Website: home-depot
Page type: billing-address
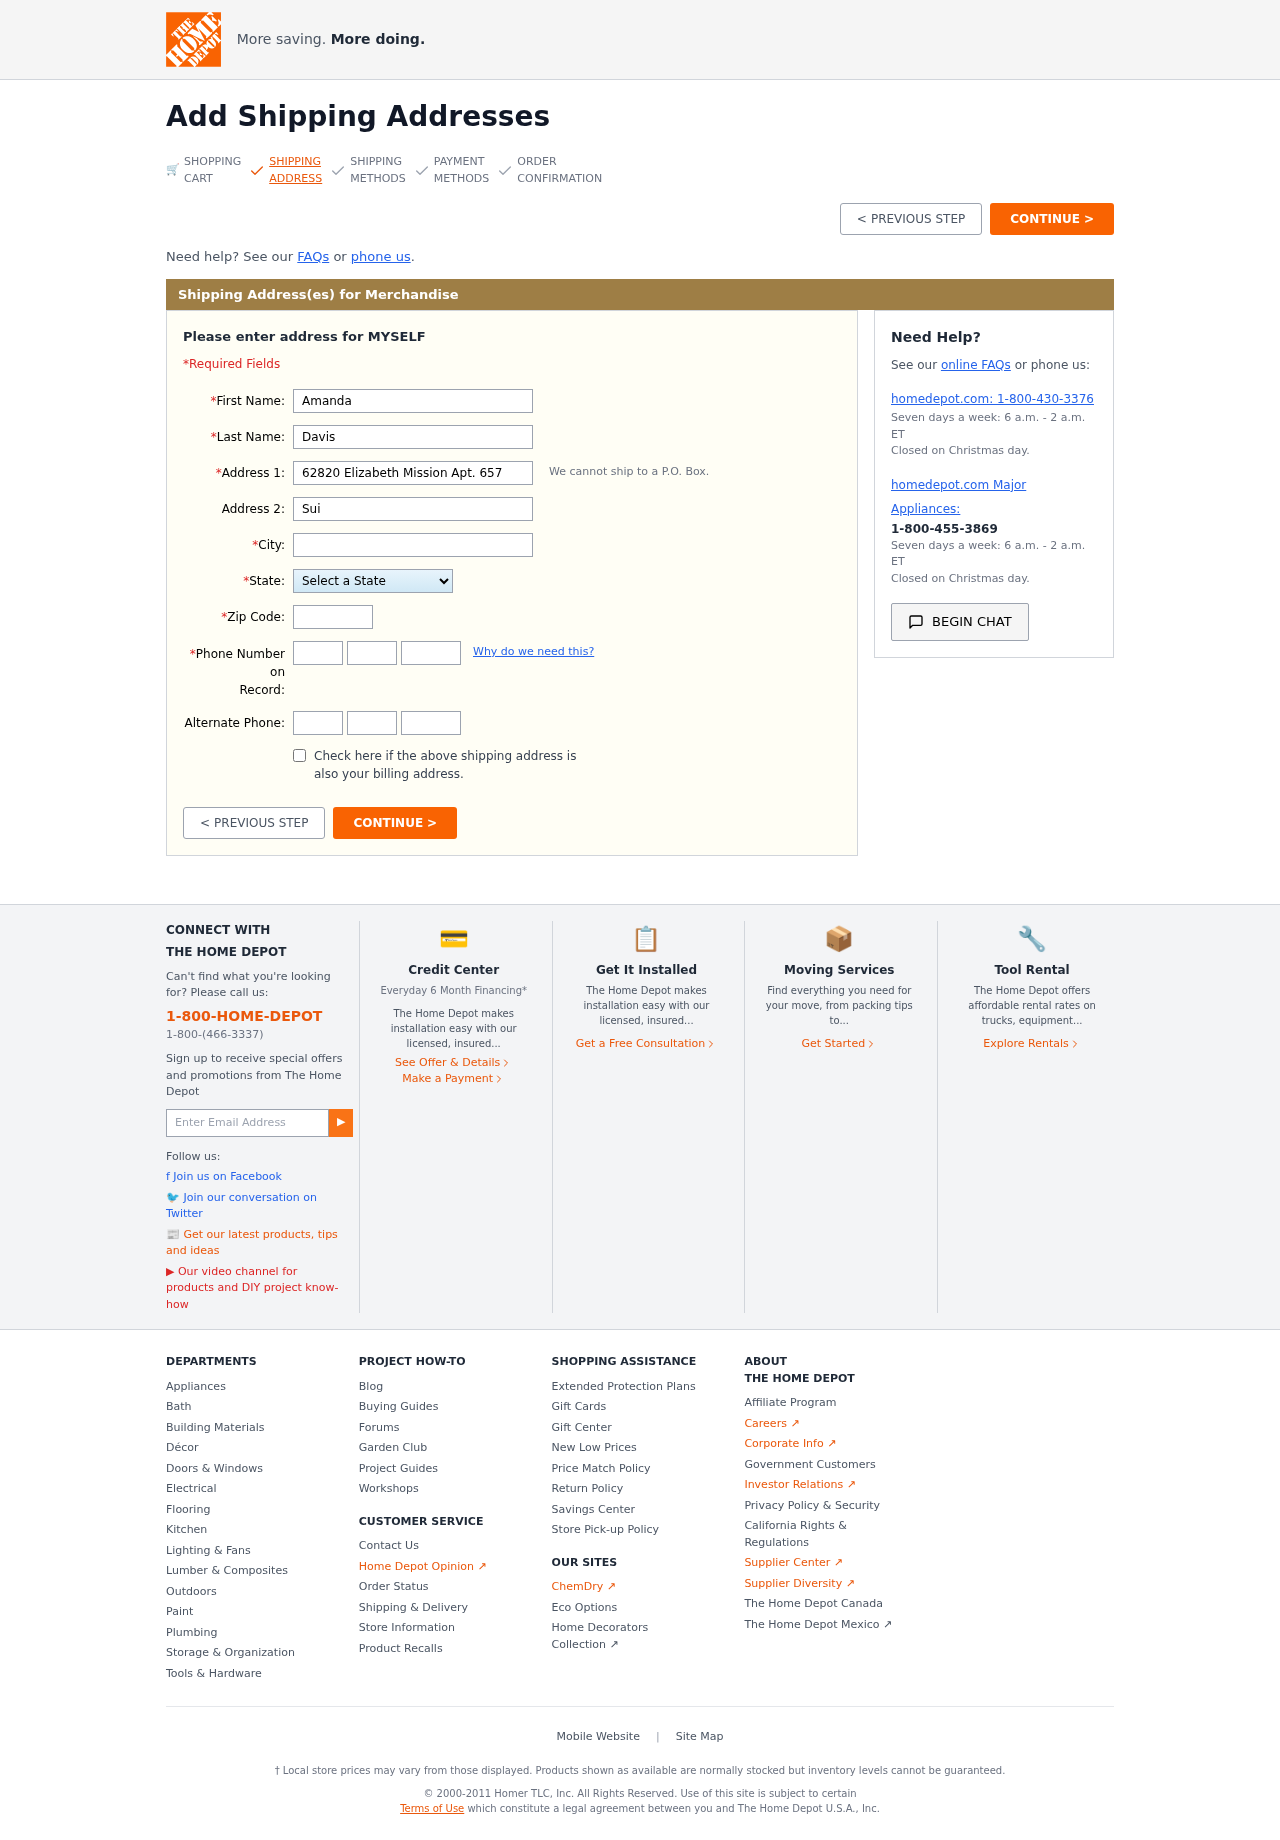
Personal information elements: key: PII_STATE
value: Arizona
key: PII_FIRSTNAME
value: Amanda
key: PII_LASTNAME
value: Davis
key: PII_STREET
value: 62820 Elizabeth Mission Apt. 657
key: PII_STREET2
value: Suite 392
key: PII_CITY
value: Christopherburgh
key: PII_POSTCODE
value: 11369
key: PII_PHONE_AREA
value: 918
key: PII_PHONE_PREFIX
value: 836
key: PII_PHONE_LINE
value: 5939
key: PII_PHONE_ALT_AREA
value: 807
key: PII_PHONE_ALT_PREFIX
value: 404
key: PII_PHONE_ALT_LINE
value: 0162